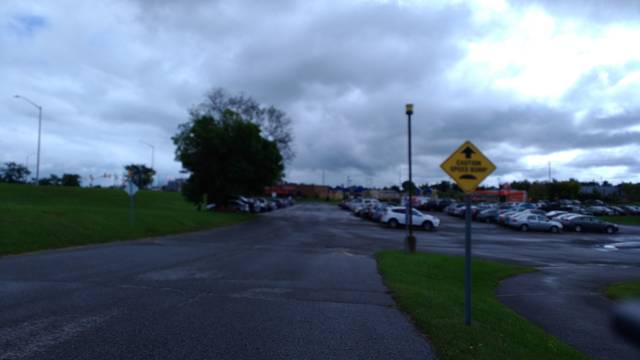
Region: Canada
Coordinates: 45.339, -75.913